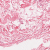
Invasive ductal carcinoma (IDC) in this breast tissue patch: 0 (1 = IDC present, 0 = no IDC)